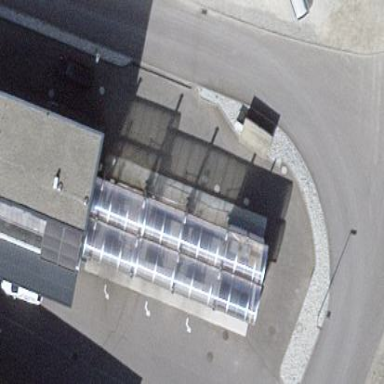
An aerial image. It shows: Building housing car wash facility.